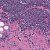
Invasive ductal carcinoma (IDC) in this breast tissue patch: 1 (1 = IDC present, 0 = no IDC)